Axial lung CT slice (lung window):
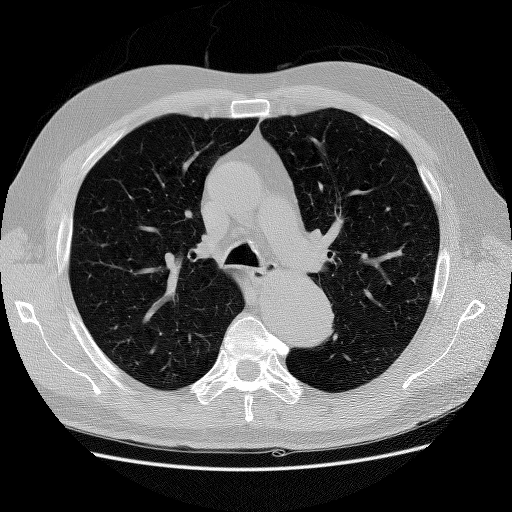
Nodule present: no